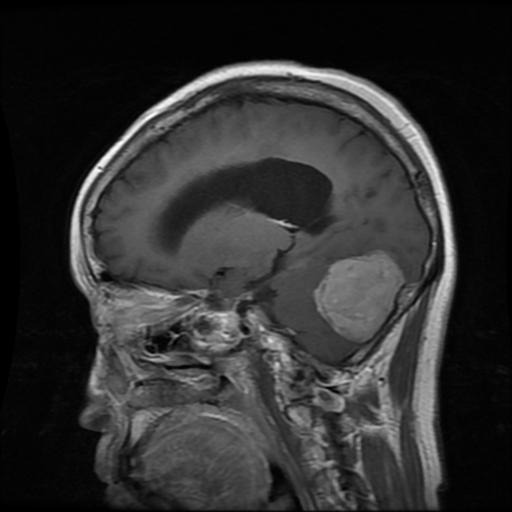
Label: meningioma